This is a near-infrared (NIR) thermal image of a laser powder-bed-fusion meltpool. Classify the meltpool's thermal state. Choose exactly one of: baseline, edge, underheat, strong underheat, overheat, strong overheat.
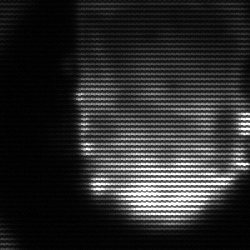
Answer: baseline